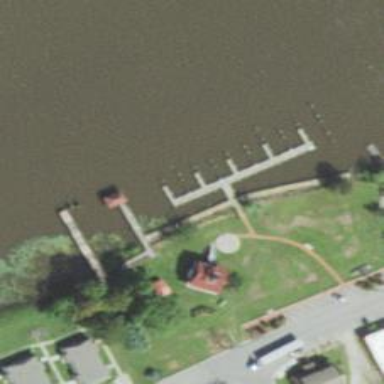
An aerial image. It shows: Pier with footway. There is mooring area present.